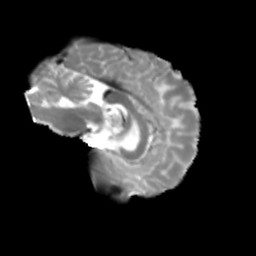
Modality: T2w
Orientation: sagittal
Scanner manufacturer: siemens
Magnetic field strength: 3 T
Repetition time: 4 s
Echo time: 0.0594 s